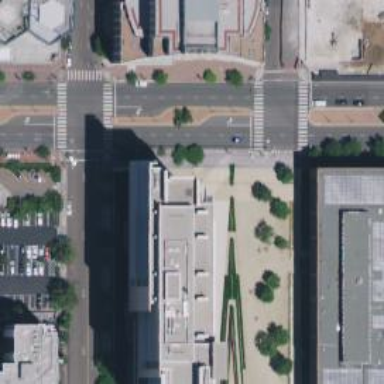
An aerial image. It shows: Courthouse building.